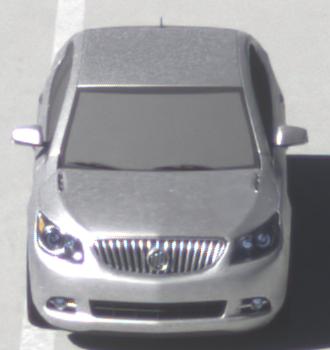
Make: Buick
Model: LaCrosse
Detailed model: Gen. 2
Model produced from: 2009
Model produced until: 2016
Doors: 4
Color: white
Road condition: dry road
Daytime: midday
Contrast: high contrast